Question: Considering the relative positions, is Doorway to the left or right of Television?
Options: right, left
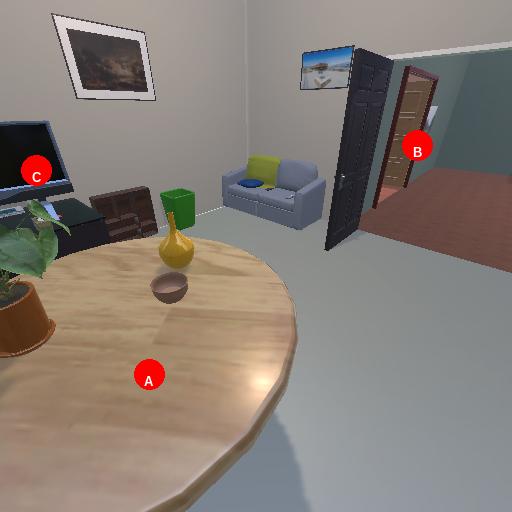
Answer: right